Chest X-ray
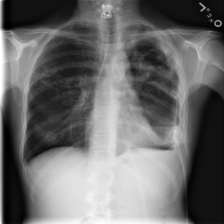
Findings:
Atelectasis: negative
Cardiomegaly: negative
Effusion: negative
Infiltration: negative
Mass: negative
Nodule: negative
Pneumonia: negative
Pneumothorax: negative
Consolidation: negative
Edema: negative
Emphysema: negative
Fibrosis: negative
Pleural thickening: negative
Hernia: negative